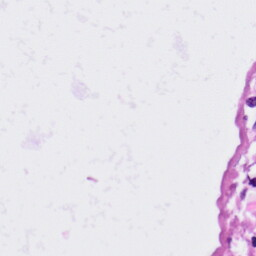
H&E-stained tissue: Lung